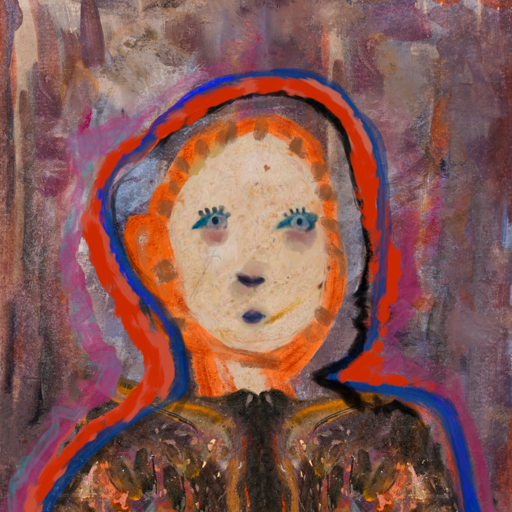
Background: Hypocrite, Head And Neck Front: Rupkatha, Face Front: Hill_Girl, Bust: Gypsy_Queen, Hair Front: Experience, Head Accessory: Blank, Second Necklace: Blank, Necklace: Blank, Baby: Blank